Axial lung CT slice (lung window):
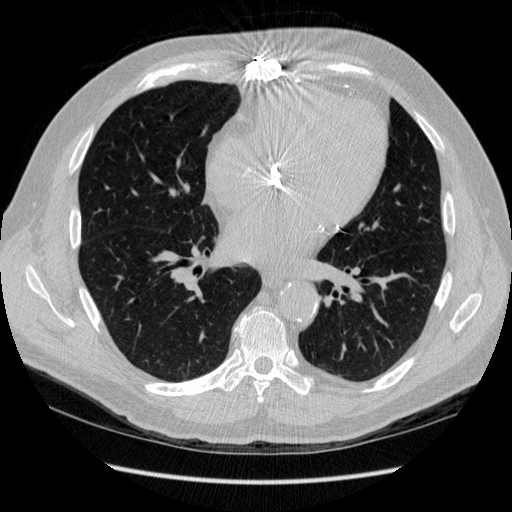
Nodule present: no